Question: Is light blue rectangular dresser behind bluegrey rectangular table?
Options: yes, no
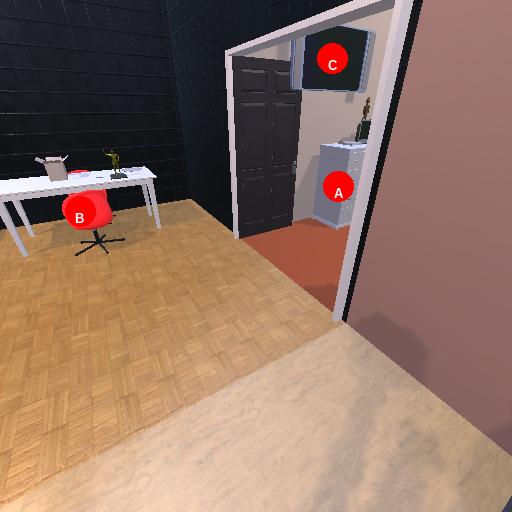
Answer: yes